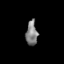
Tissue: prostate
Cell type: T cells
Senescence score: 0.2697
Nuclear area (px): 274
Mean DAPI intensity: 129.843